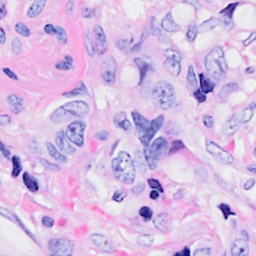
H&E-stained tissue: Breast